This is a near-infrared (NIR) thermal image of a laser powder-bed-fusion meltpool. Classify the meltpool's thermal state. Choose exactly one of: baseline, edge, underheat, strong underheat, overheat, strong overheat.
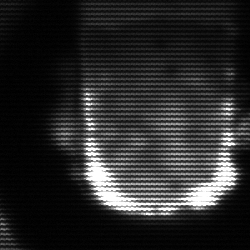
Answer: baseline